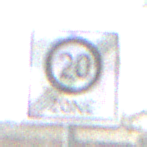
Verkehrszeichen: EndeZone20
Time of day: MorningAfternoon
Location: Outdoor (Suburban)
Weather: PartlyCloudy
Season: NotSpecified
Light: Natural